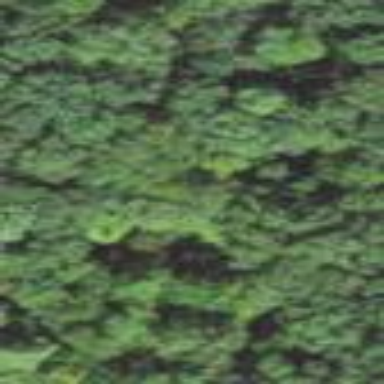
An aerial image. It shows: Mixed leaf woodland.